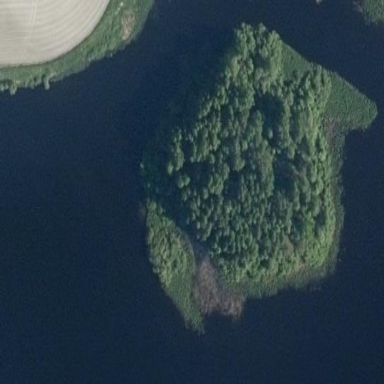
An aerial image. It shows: Islet.